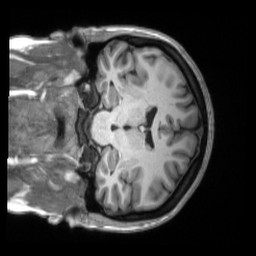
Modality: T1w
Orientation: coronal
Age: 24
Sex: female
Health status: ill
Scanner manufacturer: siemens
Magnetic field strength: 3 T
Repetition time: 2.2 s
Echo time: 0.00157 s